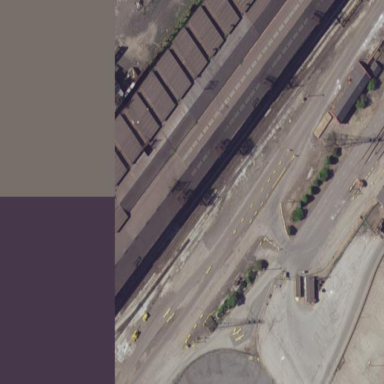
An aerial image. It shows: Industrial building.